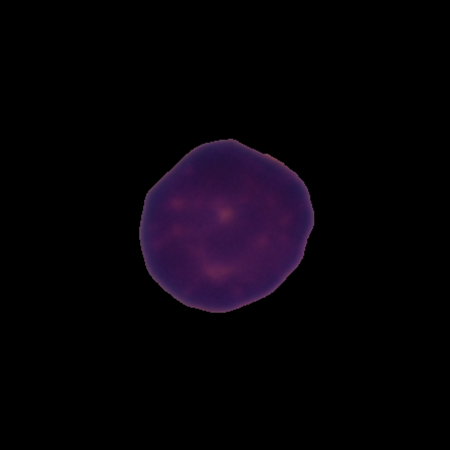
Label: healthy